Question: I have an expandablelistview which contains multiple viewpagers, and each viewpager contains multiple pages which each have a linearlayout of data. The data in the linearlayout is dynamic (there could be 5 rows or there could be 20), and each row has a dynamic height (it could have 1 line of text or 2-3).
As the viewpager requires a hard-coded height to be set for it to display, I need to display all of the content in each page's linearlayout, and I can't allow the content within the viewpager to scroll, I'm in the difficult situation of trying to calculate the height of the viewpager's active page view and then dynamically update the height of the viewpager so that the whole linearlayout content is visible. As a new page is swiped to, it should then update the viewpager height accordingly.
I'm attempting to do this within the pager adapter's SetPrimaryItem method, however the height that is coming back is close but not accurate. In my pager page view I have an outer relativelayout with a blue background, and then an inner one with a red background. For some reason the outer (blue) layout is going maybe 70dp further than the bottom of the data, I'm guessing the pager is manipulating its height behind-the-scenes. The inner one (red) behaves correctly and wraps the data within it, so this is the one I'm trying to calculate the height of so I can update the viewpager's height, however its height is incorrectly being calculated as bigger than it is, so after I update the viewpager height there is empty space at the bottom. See the screenshot, as it probably makes more sense than what I just typed:

Another acceptable solution would be to calculate the longest page's height and set the viewpager to that once, and then don't update it as the page changes, but I haven't gone that route yet and would still run into the same issue calculating the correct height.
I've spent a day on this already, any ideas / suggestions for how I can accurately update the viewpager height to fit its contents would be appreciated. I've tried a lot of other solutions on SO and haven't found one that actually worked. Here is where I've gotten so far with it:
Pager view:
'''
<?xml version="1.0" encoding="utf-8"?>
<RelativeLayout xmlns:android="http://schemas.android.com/apk/res/android"
android:layout_width="match_parent"
android:layout_height="wrap_content">
<android.support.v4.view.ViewPager
android:id="@+id/property_details_pager"
android:layout_width="match_parent"
android:layout_height="wrap_content" />
</RelativeLayout>
'''
Pager adapter: (SetPrimaryItem method is where I try to update the pager's height dynamically)
'''
public class PropertyDetailsPagerAdapter : PagerAdapter {
private ViewPager pager;
private List<List<KeyValuePair<string, string>>> lists;
public PropertyDetailsPagerAdapter (View view, List<List<KeyValuePair<string, string>>> lists) {
this.pager = view.FindViewById<ViewPager> (Resource.Id.property_details_pager);
this.pager.OffscreenPageLimit = lists.Count;
this.lists = lists;
}
public void Update (List<List<KeyValuePair<string, string>>> lists) {
this.pager.Adapter = null;
this.lists = lists;
this.pager.Adapter = this;
this.pager.Adapter.NotifyDataSetChanged ();
}
#region Setup Views
public override Java.Lang.Object InstantiateItem (View collection, int position) {
var layoutInflater = (LayoutInflater)ApplicationContext.Activity.GetSystemService (Context.LayoutInflaterService);
var view = layoutInflater.Inflate (Resource.Layout.PropertyDetailsPagerItem, null);
var pagerList = view.FindViewById<LinearLayout> (Resource.Id.property_details_pager_list);
var list = this.lists [position];
new PropertyDetailsPagerListAdapter (pagerList, Resource.Layout.PropertyDetailsPagerKeyValueRow, list);
var listViewSwipe = view.FindViewById<LinearLayout> (Resource.Id.property_details_pager_swipe);
listViewSwipe.Visibility = this.lists.Count > 1 ? ViewStates.Visible : ViewStates.Gone;
this.pager.AddView(view);
return view;
}
public override void SetPrimaryItem (View container, int position, Java.Lang.Object @object) {
base.SetPrimaryItem (container, position, @object);
var view = this.pager.GetChildAt (position);
var innerView = view.FindViewById<RelativeLayout> (Resource.Id.property_details_pager_item);
innerView.Measure (0, 0);
var parameters = this.pager.LayoutParameters as RelativeLayout.LayoutParams;
parameters.Height = innerView.MeasuredHeight;// TODO: Why isn't this height accurate?!?!
this.pager.LayoutParameters = parameters;
}
#endregion
#region Infrastructure
// Other irrelevant methods
public override int Count {
get {
return this.lists.Count;
}
}
#endregion
public List<List<KeyValuePair<string, string>>> Lists { get { return this.lists; } }
}
'''
View for each page within the pager:
'''
<?xml version="1.0" encoding="utf-8"?>
<RelativeLayout xmlns:android="http://schemas.android.com/apk/res/android"
android:layout_width="match_parent"
android:layout_height="wrap_content"
android:background="@color/blue">
<RelativeLayout
android:id="@+id/property_details_pager_item"
android:layout_width="match_parent"
android:layout_height="wrap_content"
android:background="@color/red">
<LinearLayout
android:id="@+id/property_details_pager_swipe"
android:layout_below="@+id/dotted"
android:orientation="horizontal"
android:layout_width="match_parent"
android:layout_height="wrap_content"
android:visibility="gone">
<TextView
android:layout_width="0dp"
android:layout_weight="1"
android:layout_height="wrap_content"
android:visibility="invisible" />
<RelativeLayout
android:layout_width="0dp"
android:layout_weight="1"
android:layout_height="wrap_content"
android:background="@color/light_gray">
<TextView
android:layout_width="match_parent"
android:layout_height="wrap_content"
android:text="Swipe for
more records"
android:textColor="@color/gray"
android:gravity="right"
android:padding="@dimen/padding" />
</RelativeLayout>
</LinearLayout>
<LinearLayout
android:id="@+id/property_details_pager_list"
android:layout_below="@+id/property_details_pager_swipe"
android:layout_width="match_parent"
android:layout_height="wrap_content"
android:orientation="vertical" />
</RelativeLayout>
</RelativeLayout>
'''
Adapter for each page within the pager:
'''
public class PropertyDetailsPagerListAdapter
{
private int resourceId;
private List<KeyValuePair<string, string>> keyValuePairs;
public PropertyDetailsPagerListAdapter (LinearLayout pagerList, int resourceId, List<KeyValuePair<string, string>> keyValuePairs) {
this.resourceId = resourceId;
this.keyValuePairs = keyValuePairs;
pagerList.RemoveAllViews ();
foreach (var keyValuePair in this.keyValuePairs) {
pagerList.AddView (GetView (keyValuePair));
}
}
public View GetView (KeyValuePair<string, string> keyValuePair) {
var layoutInflater = (LayoutInflater)ApplicationContext.Activity.GetSystemService (Context.LayoutInflaterService);
var view = layoutInflater.Inflate(resourceId, null);
// Assumes Resource.Layout.PropertyDetailsPagerKeyValueRow
view.FindViewById<TextView> (Android.Resource.Id.Text1).Text = keyValuePair.Key;
view.FindViewById<TextView> (Android.Resource.Id.Text2).Text = keyValuePair.Value;
return view;
}
}
'''
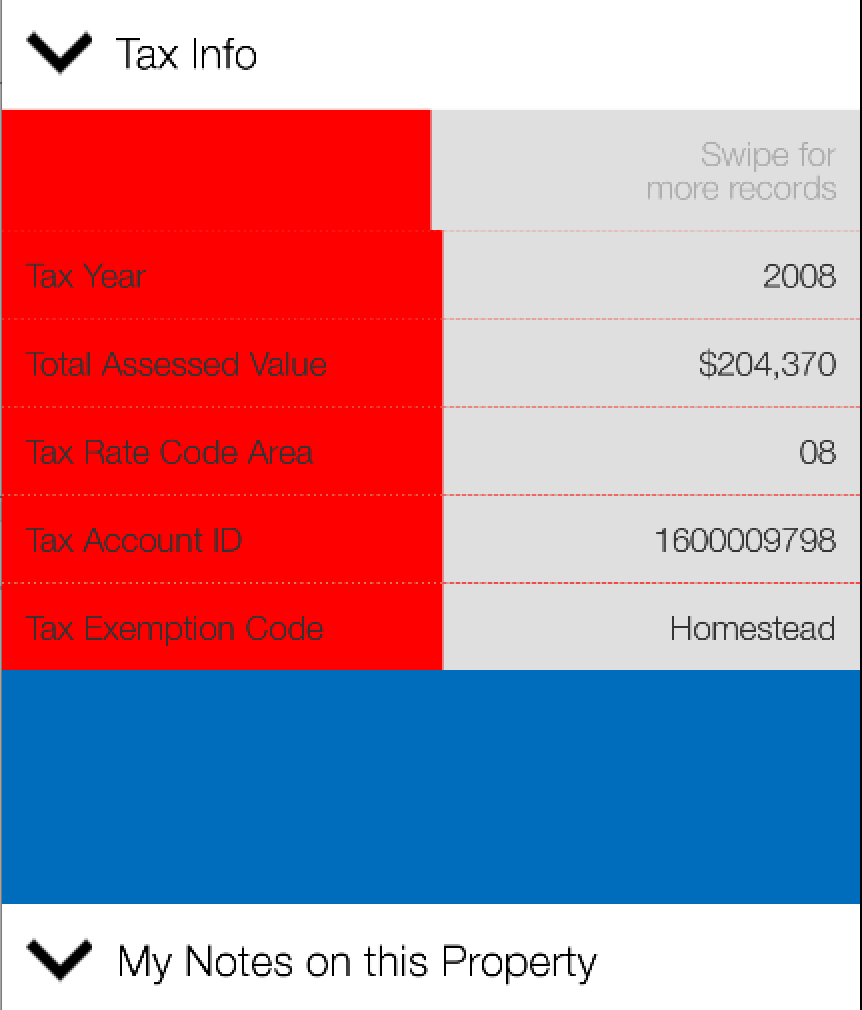
Answer: I was able to figure it out. The issue was that I was using innerView.Measure (0,0) and then getting the MeasuredHeight, however that was giving a bogus height. After calling Measure correctly, which entails passing a real Width into it, the correct Height is returned!!
'''
public override void SetPrimaryItem (View container, int position, Java.Lang.Object @object) {
base.SetPrimaryItem (container, position, @object);
var view = this.pager.GetChildAt (position);
var innerView = view.FindViewById<RelativeLayout> (Resource.Id.property_details_pager_item);
var desiredWidth = MeasureSpec.MakeMeasureSpec (this.pager.Width, MeasureSpecMode.AtMost);
innerView.LayoutParameters = new RelativeLayout.LayoutParams (RelativeLayout.LayoutParams.WrapContent, RelativeLayout.LayoutParams.WrapContent);
innerView.Measure (desiredWidth, (int)MeasureSpecMode.Unspecified);
var parameters = this.pager.LayoutParameters as RelativeLayout.LayoutParams;
parameters.Height = innerView.MeasuredHeight;
this.pager.LayoutParameters = parameters;
}
'''